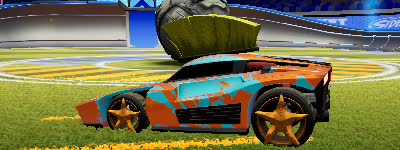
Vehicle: breakout